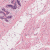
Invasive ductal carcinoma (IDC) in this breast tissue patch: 0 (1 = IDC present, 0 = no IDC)